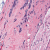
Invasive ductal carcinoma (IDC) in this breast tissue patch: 0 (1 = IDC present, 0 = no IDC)